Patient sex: F
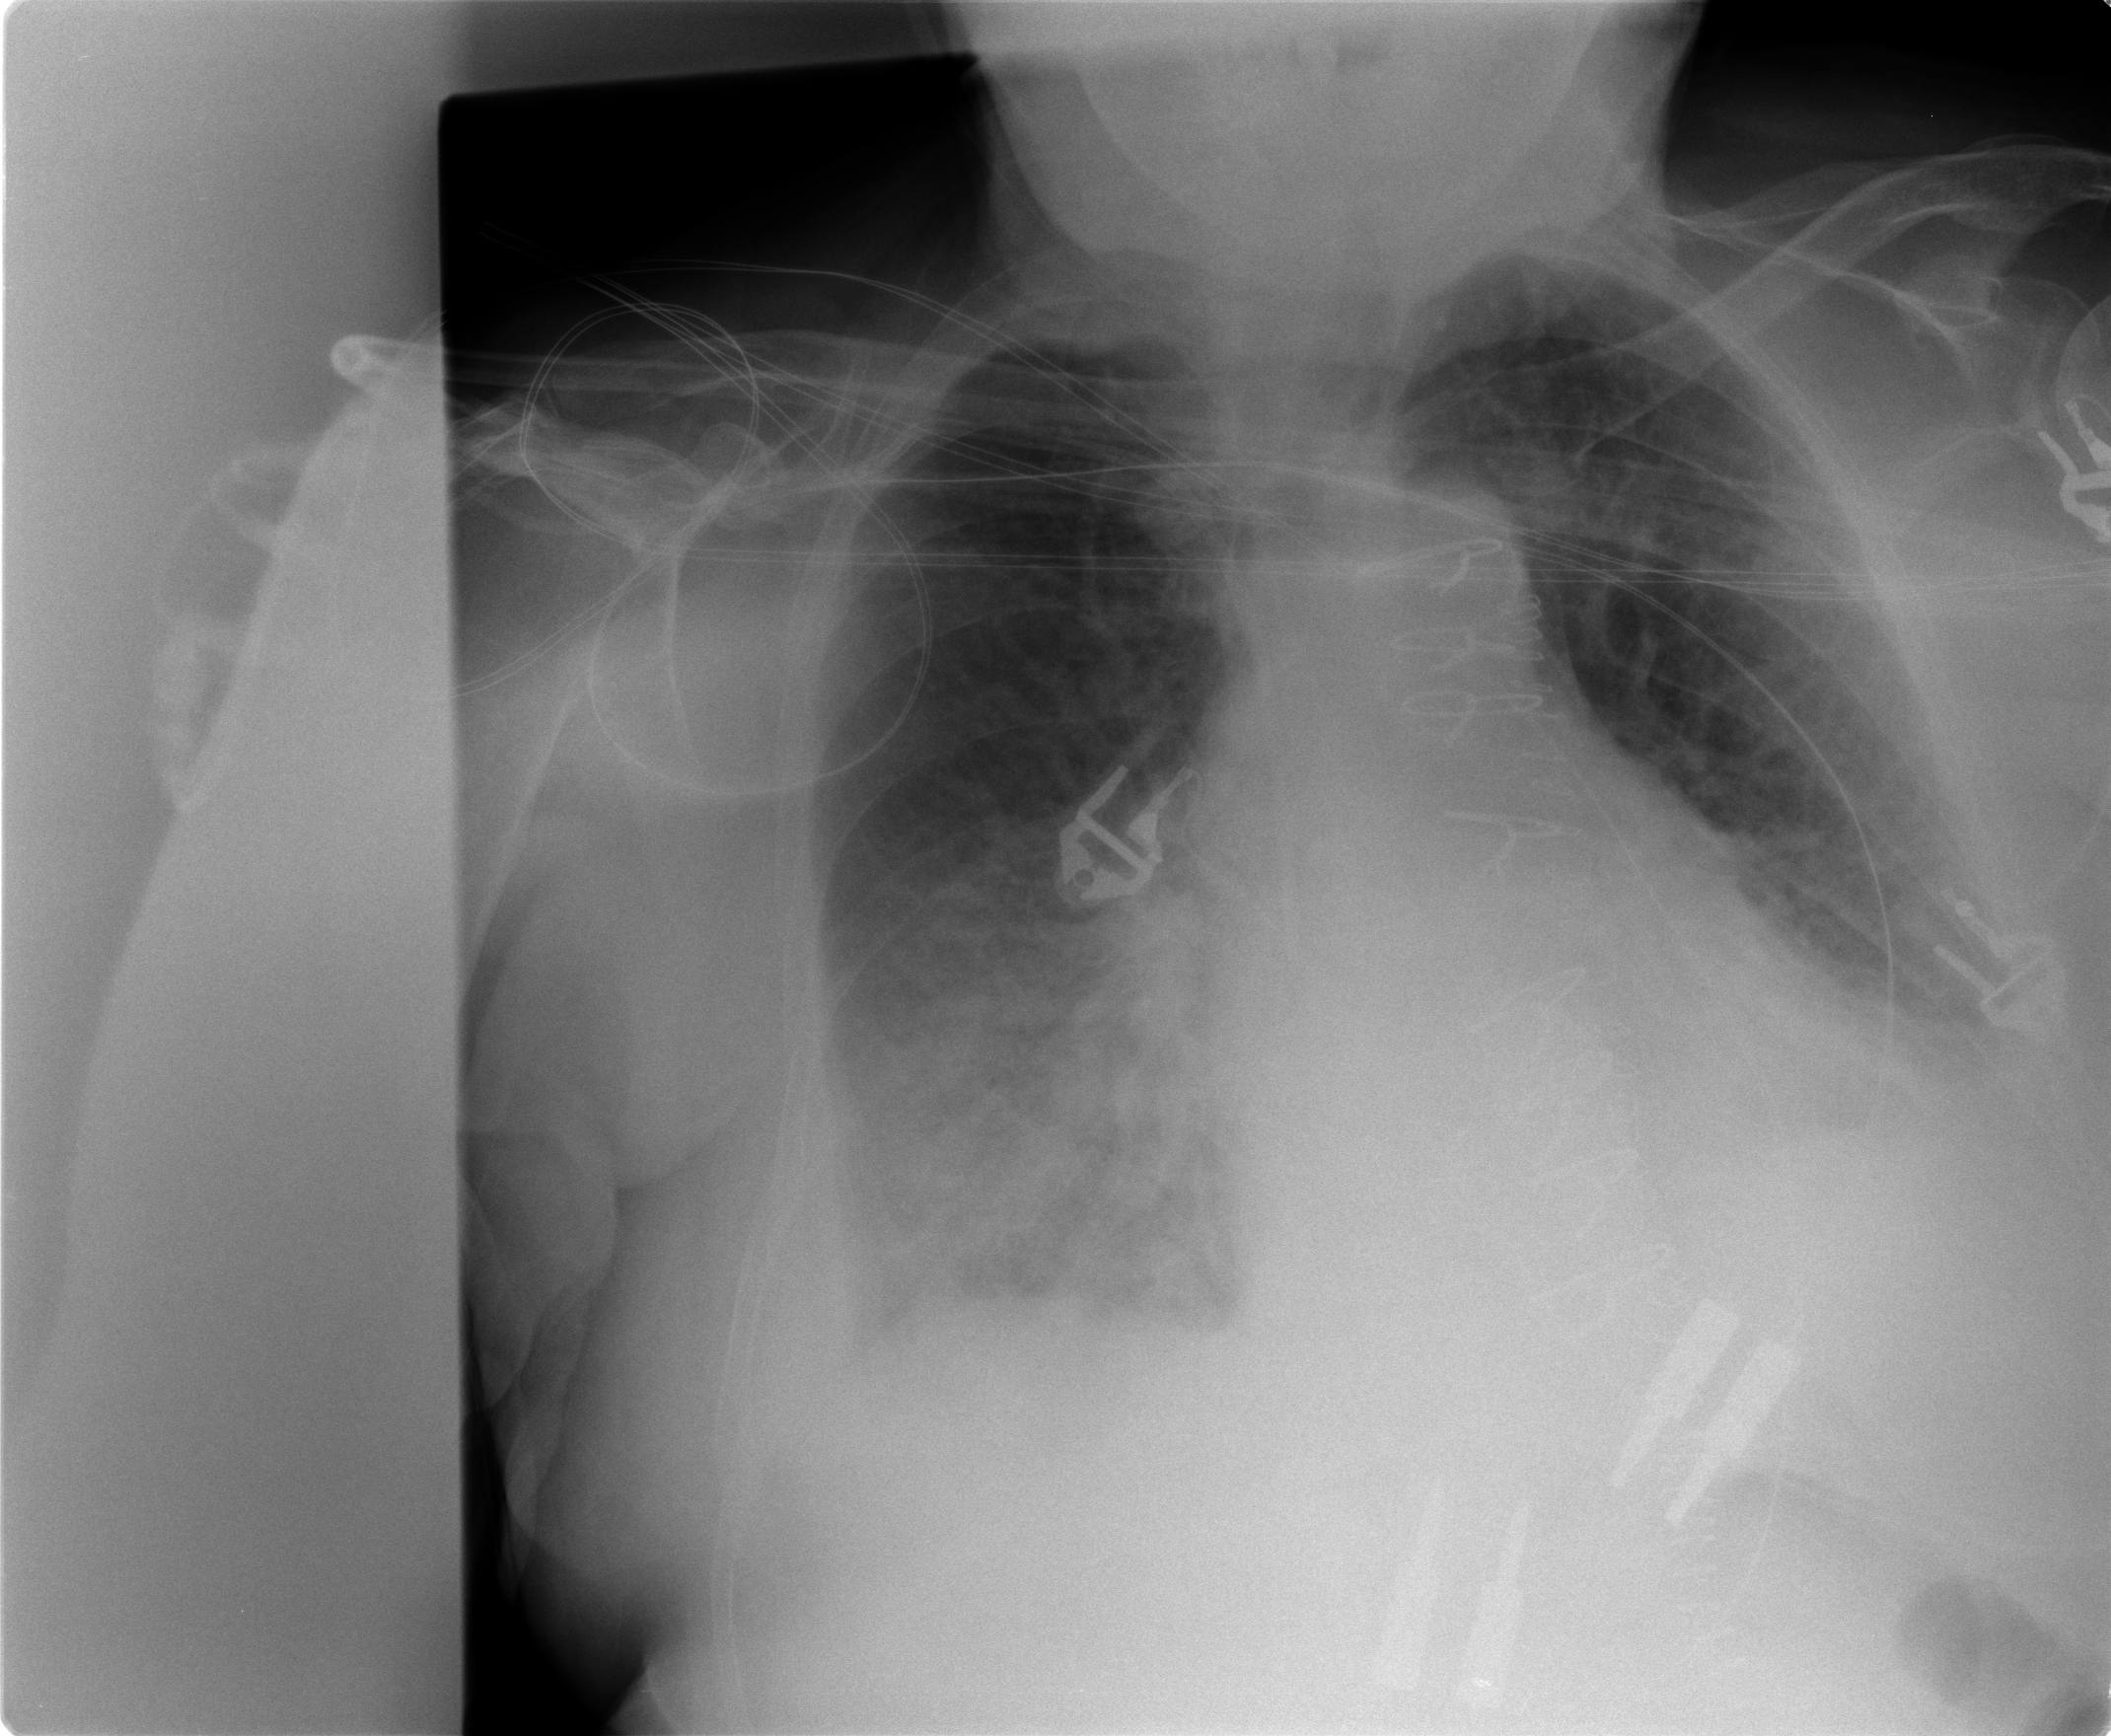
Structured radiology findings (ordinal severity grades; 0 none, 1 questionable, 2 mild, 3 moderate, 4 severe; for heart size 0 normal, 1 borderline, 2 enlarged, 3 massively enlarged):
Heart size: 2
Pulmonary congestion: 2
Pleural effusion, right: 2
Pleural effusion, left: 2
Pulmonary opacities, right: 2
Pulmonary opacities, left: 1
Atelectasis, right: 2
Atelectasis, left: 2